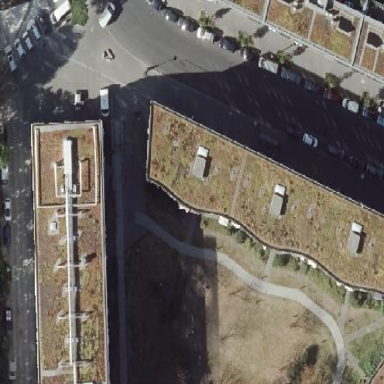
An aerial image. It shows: Building with apartments and flat roof.